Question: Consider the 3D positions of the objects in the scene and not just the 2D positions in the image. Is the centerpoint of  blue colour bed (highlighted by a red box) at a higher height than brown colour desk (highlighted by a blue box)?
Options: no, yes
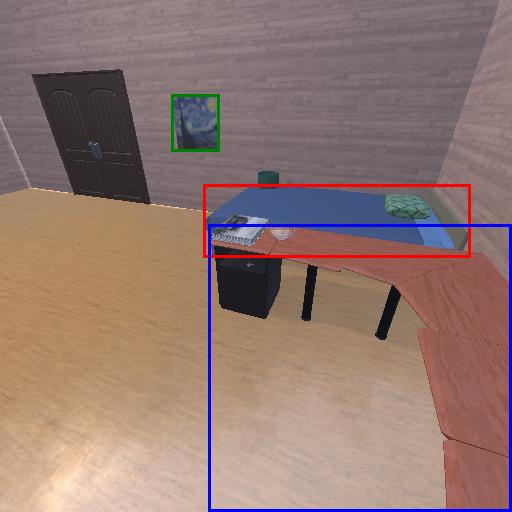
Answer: no